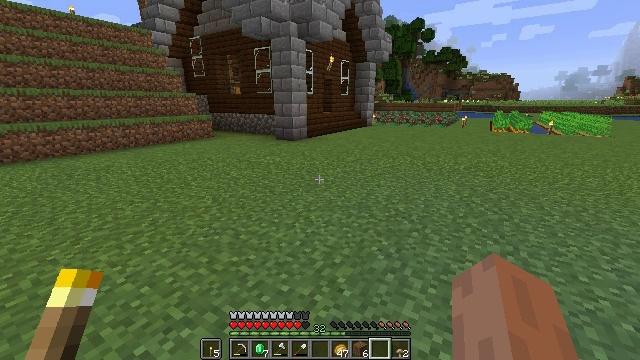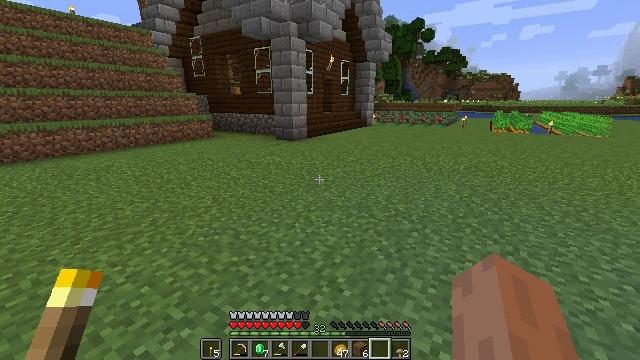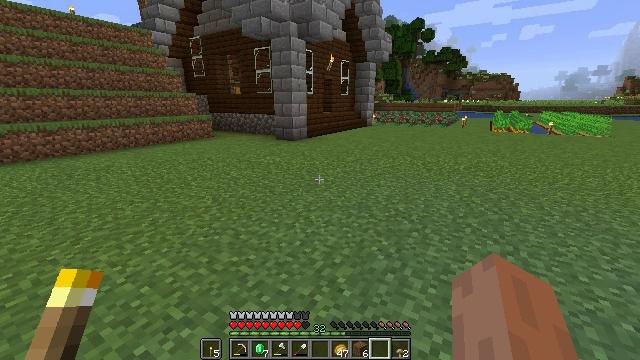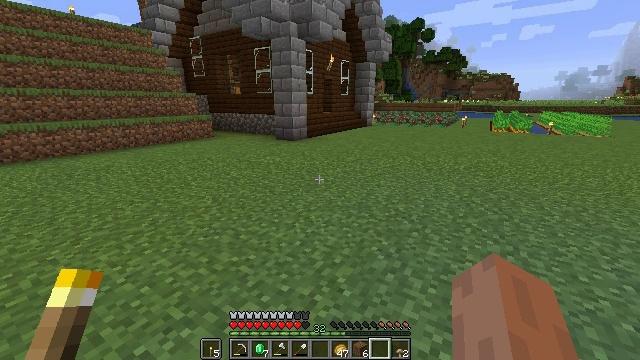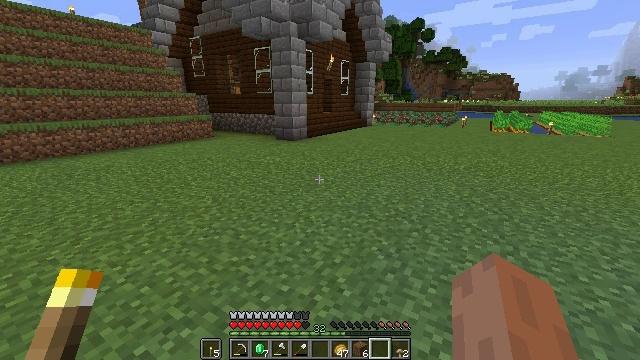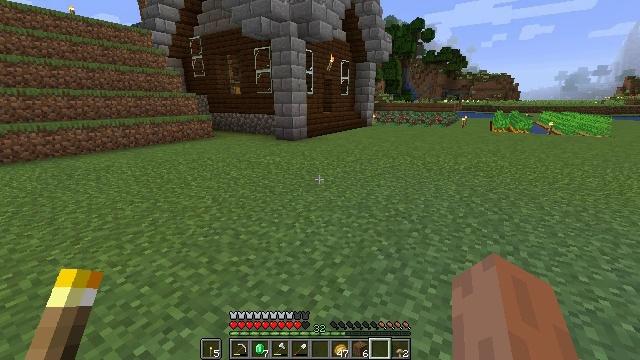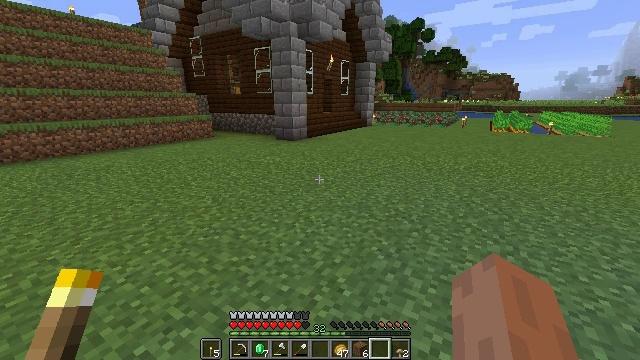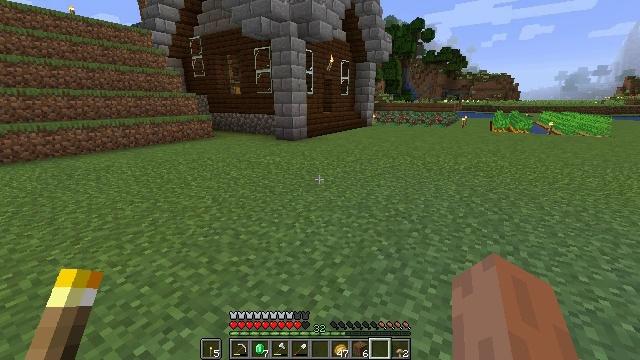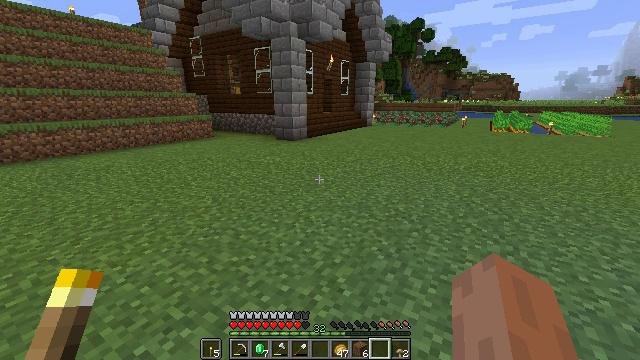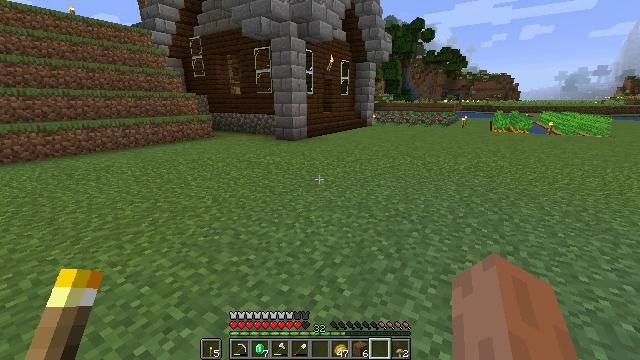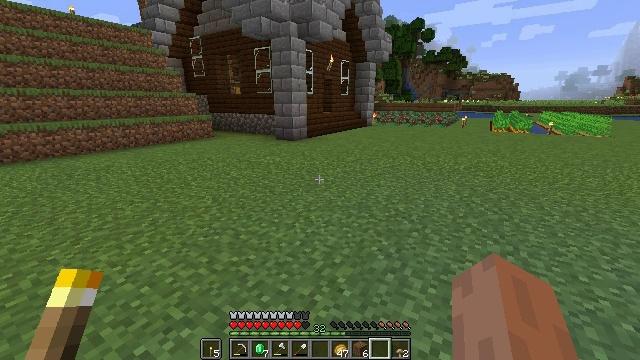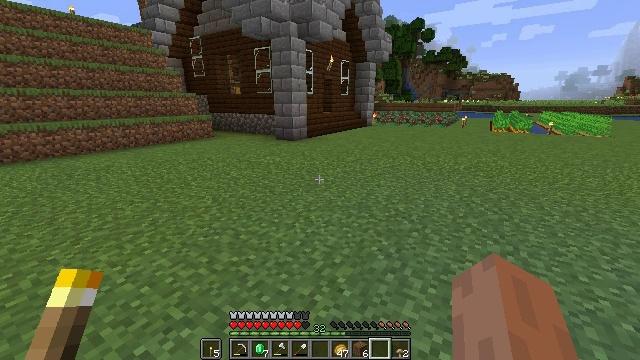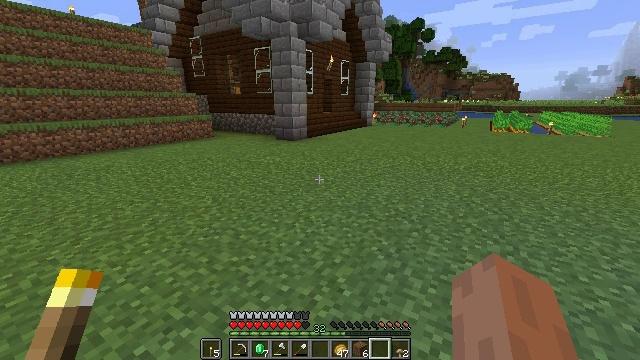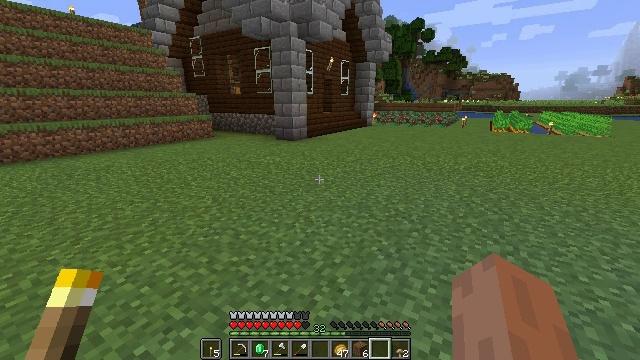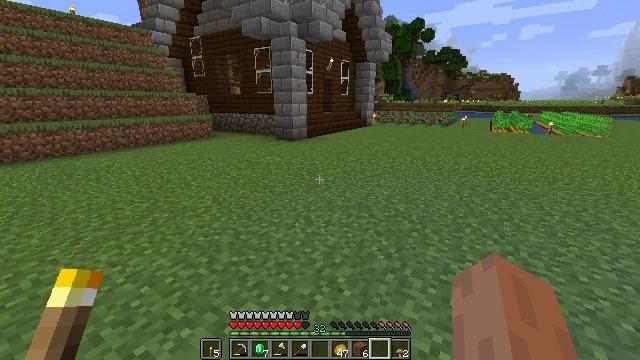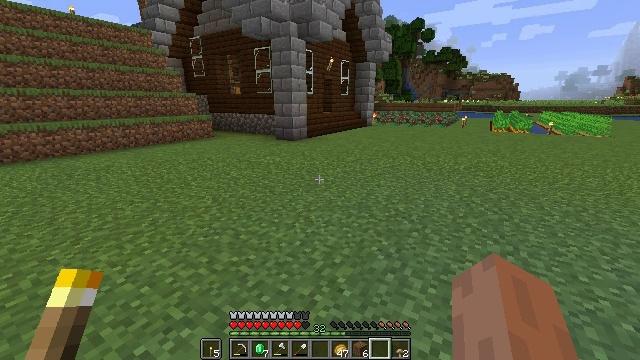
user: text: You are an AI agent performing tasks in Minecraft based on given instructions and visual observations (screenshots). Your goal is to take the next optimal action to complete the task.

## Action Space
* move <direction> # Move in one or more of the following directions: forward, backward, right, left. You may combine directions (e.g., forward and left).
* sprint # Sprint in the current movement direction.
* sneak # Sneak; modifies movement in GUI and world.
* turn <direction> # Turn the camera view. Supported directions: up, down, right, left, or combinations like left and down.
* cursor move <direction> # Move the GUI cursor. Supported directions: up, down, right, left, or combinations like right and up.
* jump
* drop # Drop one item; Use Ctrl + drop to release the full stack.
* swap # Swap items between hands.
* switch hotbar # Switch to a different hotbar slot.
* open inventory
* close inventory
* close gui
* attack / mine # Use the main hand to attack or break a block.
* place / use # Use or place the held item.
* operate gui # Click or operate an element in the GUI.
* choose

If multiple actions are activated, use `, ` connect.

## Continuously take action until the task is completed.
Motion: motion action
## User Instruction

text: Use the crafting grid to obtain spruce stairs from planks.
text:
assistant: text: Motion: no_op
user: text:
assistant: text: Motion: no_op
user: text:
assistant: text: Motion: no_op
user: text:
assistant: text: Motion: no_op
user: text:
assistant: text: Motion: no_op
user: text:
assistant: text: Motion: no_op
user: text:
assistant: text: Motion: no_op
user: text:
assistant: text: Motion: no_op
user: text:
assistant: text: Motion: no_op
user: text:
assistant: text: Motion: no_op
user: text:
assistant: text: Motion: no_op
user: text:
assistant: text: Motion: no_op
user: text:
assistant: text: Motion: no_op
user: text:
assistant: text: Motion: no_op
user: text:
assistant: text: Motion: no_op
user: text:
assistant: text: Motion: no_op
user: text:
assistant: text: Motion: no_op
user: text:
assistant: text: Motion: no_op
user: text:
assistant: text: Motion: no_op
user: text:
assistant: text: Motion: no_op
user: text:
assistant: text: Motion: no_op
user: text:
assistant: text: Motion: no_op
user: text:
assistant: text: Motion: no_op
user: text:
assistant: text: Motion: no_op
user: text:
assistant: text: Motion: no_op
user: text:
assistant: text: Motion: no_op
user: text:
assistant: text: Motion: no_op
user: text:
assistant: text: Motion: no_op
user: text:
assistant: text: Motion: no_op
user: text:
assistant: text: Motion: no_op